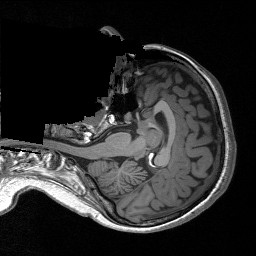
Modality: T1w
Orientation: axial